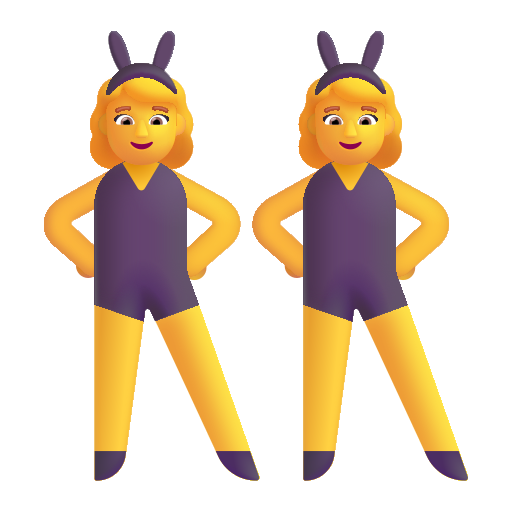
woman with bunny ears color default